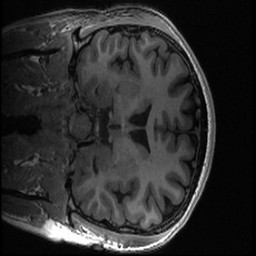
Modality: T1w
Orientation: coronal
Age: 18
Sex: female